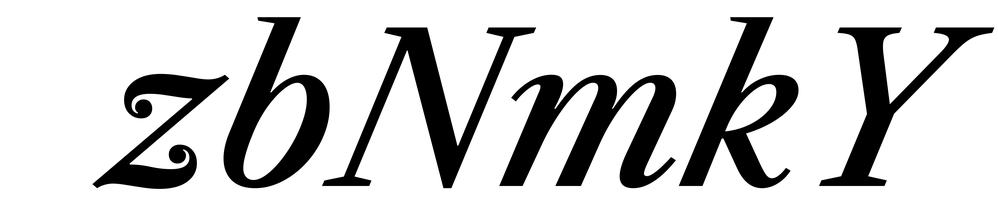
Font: LibreCaslonText-Italic_Medium_Italic